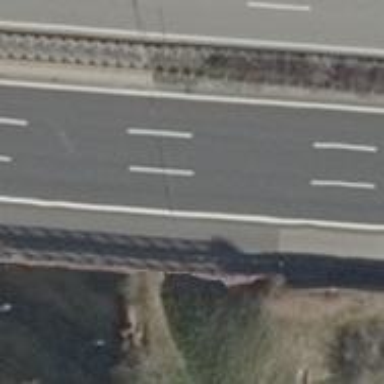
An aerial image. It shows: Motorway bridge with asphalt surface.